Aerial crown-view tile of a tropical tree (Barro Colorado Island, Panama), acquired 20250317:
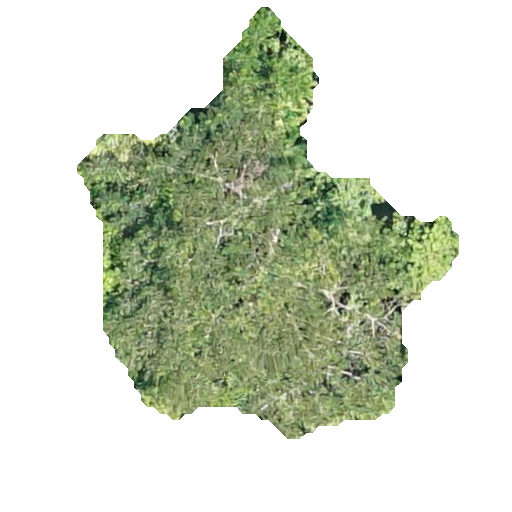
Species: Zanthoxylum ekmanii
GBIF accepted scientific name: Zanthoxylum ekmanii
Crown area: 135.992 m²